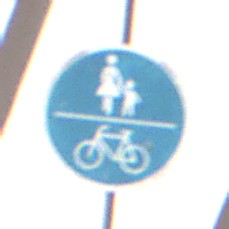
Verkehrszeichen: GemeinsamerGehUndRadweg
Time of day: MorningAfternoon
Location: Roofed (Urban)
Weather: PartlyCloudy
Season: NotSpecified
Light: Natural